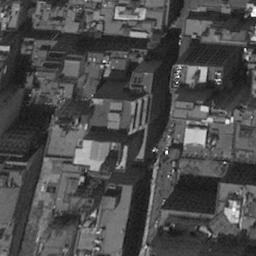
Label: commercial_area